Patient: sex M, age 68
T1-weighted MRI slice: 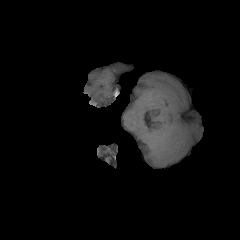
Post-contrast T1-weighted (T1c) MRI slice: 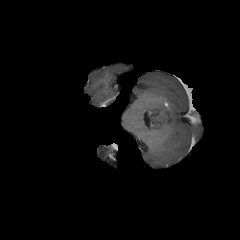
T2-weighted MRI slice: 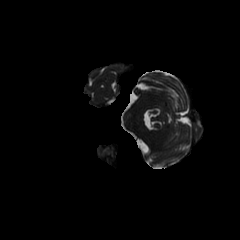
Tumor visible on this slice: no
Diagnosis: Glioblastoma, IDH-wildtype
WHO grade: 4